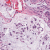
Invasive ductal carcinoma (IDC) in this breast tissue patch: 1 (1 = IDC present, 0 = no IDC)